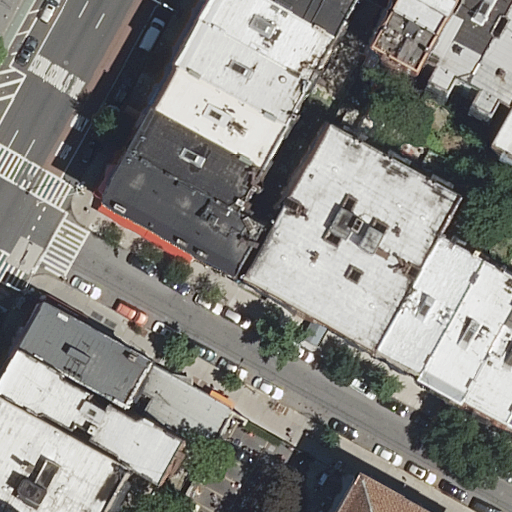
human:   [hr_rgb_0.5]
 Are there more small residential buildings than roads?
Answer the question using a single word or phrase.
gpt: yes

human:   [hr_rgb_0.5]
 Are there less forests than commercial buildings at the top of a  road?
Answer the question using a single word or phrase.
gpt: no

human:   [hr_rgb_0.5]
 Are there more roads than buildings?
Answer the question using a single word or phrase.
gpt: no

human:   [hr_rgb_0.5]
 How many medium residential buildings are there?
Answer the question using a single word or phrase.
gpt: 13

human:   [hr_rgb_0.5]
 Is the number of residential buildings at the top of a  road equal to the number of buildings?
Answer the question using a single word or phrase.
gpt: no

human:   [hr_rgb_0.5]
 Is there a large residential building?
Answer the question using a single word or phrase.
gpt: yes

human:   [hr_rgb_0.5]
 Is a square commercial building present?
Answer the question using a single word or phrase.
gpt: no

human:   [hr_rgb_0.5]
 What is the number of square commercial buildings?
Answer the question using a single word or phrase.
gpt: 0

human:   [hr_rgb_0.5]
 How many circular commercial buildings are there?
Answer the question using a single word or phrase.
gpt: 0

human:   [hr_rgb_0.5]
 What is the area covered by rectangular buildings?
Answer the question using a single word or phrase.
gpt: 2261m2

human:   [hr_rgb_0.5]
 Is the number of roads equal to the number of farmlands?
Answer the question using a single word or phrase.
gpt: no

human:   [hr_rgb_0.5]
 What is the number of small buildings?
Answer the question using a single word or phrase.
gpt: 5

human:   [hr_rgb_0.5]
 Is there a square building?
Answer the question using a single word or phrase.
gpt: no

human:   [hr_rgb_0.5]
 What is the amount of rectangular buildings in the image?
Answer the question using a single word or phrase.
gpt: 14

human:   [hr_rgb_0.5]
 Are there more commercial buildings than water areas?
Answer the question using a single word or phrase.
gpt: no

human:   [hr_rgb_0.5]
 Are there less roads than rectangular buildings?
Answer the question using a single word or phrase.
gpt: yes

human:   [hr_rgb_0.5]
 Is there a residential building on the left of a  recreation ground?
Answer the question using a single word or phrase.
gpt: no

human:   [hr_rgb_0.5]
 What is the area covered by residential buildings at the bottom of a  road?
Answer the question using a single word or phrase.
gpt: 3690m2

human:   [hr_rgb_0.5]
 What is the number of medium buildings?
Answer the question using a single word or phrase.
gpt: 13

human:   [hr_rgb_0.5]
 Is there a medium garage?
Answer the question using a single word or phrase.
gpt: no

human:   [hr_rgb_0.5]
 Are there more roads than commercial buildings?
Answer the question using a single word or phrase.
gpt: yes

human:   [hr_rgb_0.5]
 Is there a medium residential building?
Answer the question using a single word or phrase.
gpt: yes

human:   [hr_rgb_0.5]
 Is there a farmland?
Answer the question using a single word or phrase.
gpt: no

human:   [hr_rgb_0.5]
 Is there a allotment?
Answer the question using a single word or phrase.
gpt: no

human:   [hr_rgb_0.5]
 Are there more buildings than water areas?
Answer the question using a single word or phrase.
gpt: yes

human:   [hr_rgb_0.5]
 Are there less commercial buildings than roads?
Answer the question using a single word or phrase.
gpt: yes

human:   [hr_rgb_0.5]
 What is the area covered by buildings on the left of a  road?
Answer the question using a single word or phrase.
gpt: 784m2

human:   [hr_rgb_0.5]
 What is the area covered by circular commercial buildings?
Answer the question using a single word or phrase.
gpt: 0m2

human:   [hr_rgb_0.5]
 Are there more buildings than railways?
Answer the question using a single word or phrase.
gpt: yes

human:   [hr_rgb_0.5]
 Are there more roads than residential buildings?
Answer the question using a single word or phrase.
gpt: no

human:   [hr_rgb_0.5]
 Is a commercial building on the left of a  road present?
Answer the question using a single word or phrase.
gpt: no

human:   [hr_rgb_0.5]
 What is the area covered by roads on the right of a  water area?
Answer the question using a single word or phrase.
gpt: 0m2

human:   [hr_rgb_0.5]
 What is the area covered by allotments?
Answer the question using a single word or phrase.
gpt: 0m2

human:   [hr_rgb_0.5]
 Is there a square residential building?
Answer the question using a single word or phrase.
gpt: no

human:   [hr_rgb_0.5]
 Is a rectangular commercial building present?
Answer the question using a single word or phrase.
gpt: no

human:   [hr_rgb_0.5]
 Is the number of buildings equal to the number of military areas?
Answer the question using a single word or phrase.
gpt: no